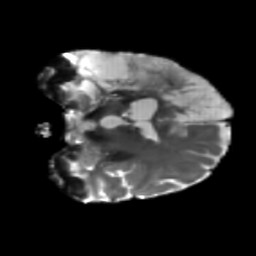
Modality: T2w
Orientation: coronal
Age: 46
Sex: male
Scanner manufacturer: siemens
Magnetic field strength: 3 T
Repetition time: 5.25 s
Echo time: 0.08 s